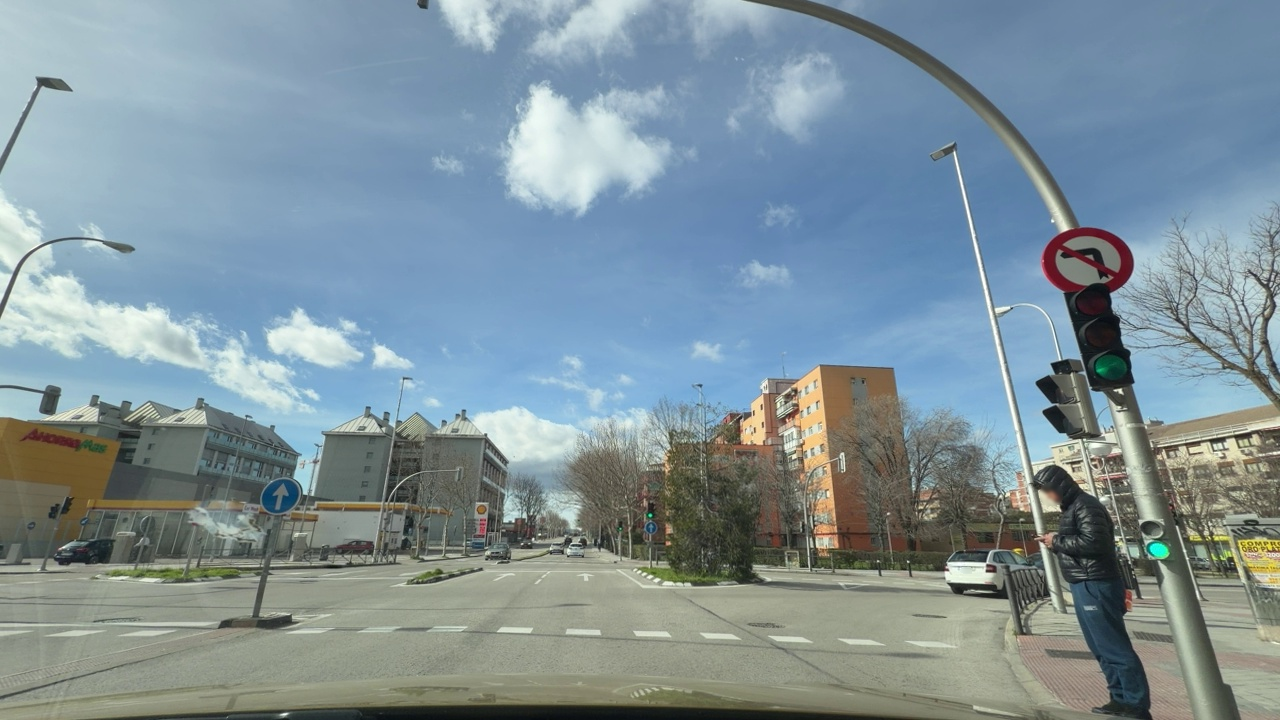
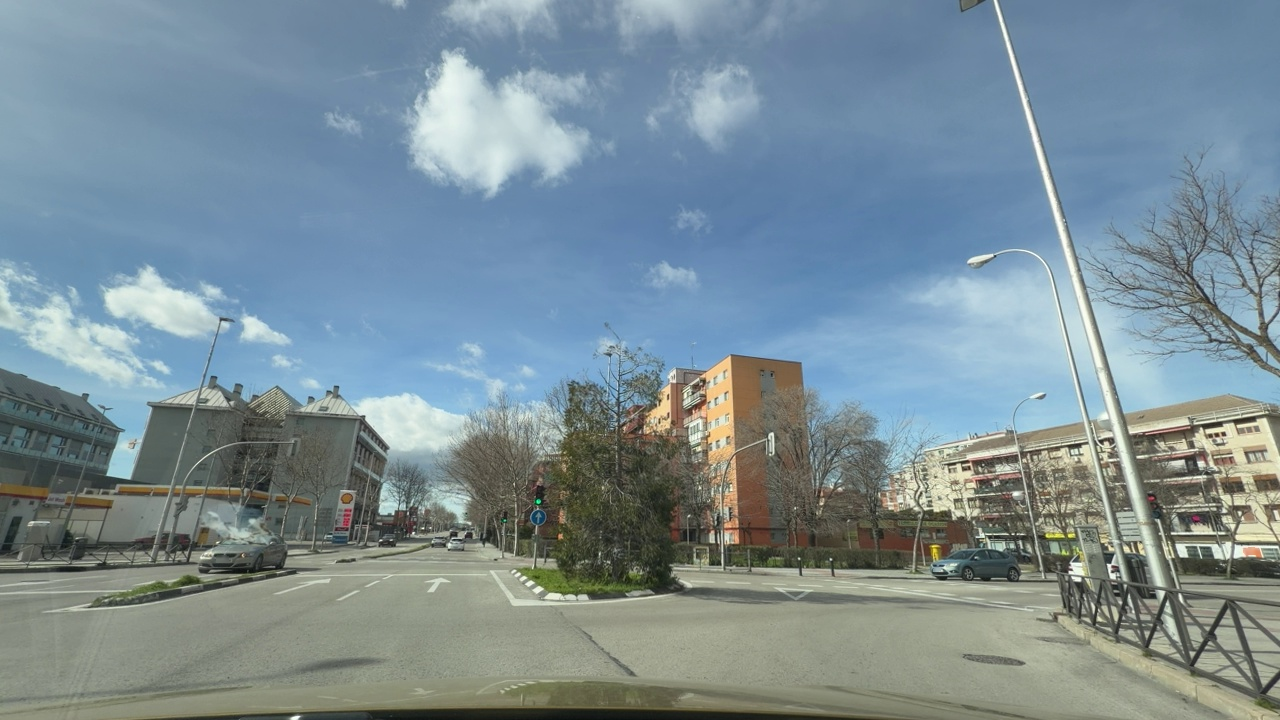
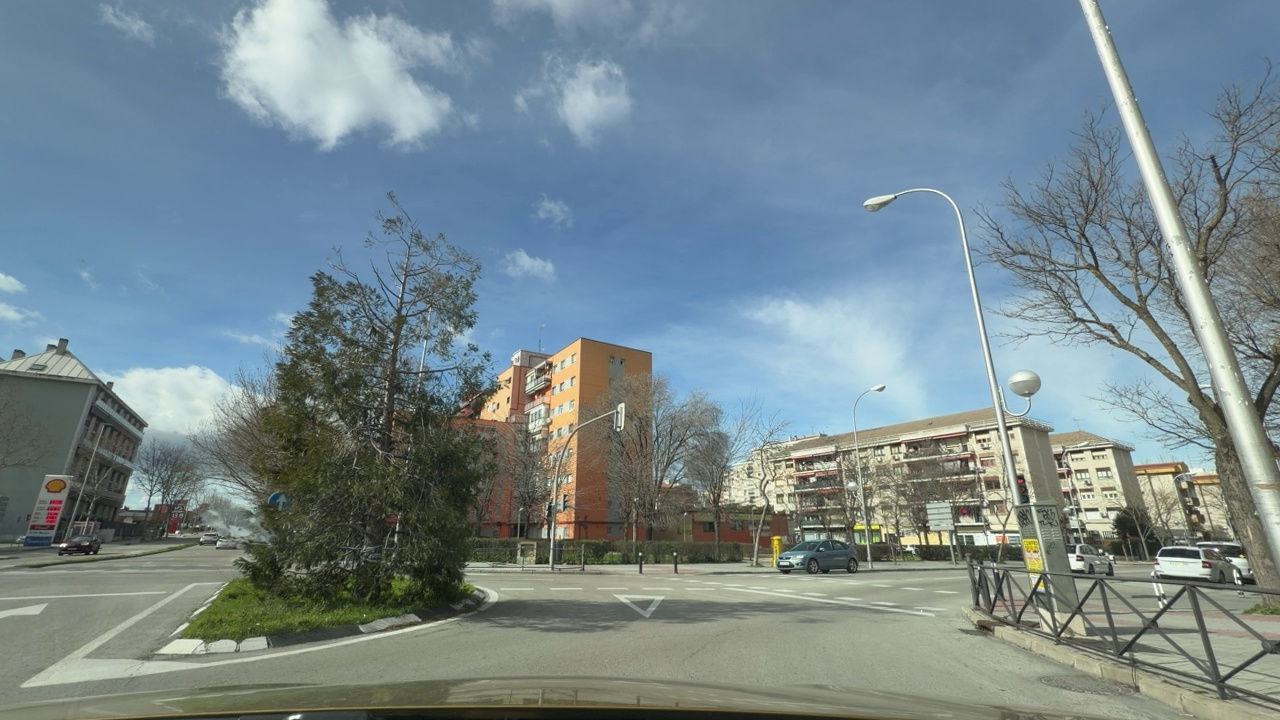
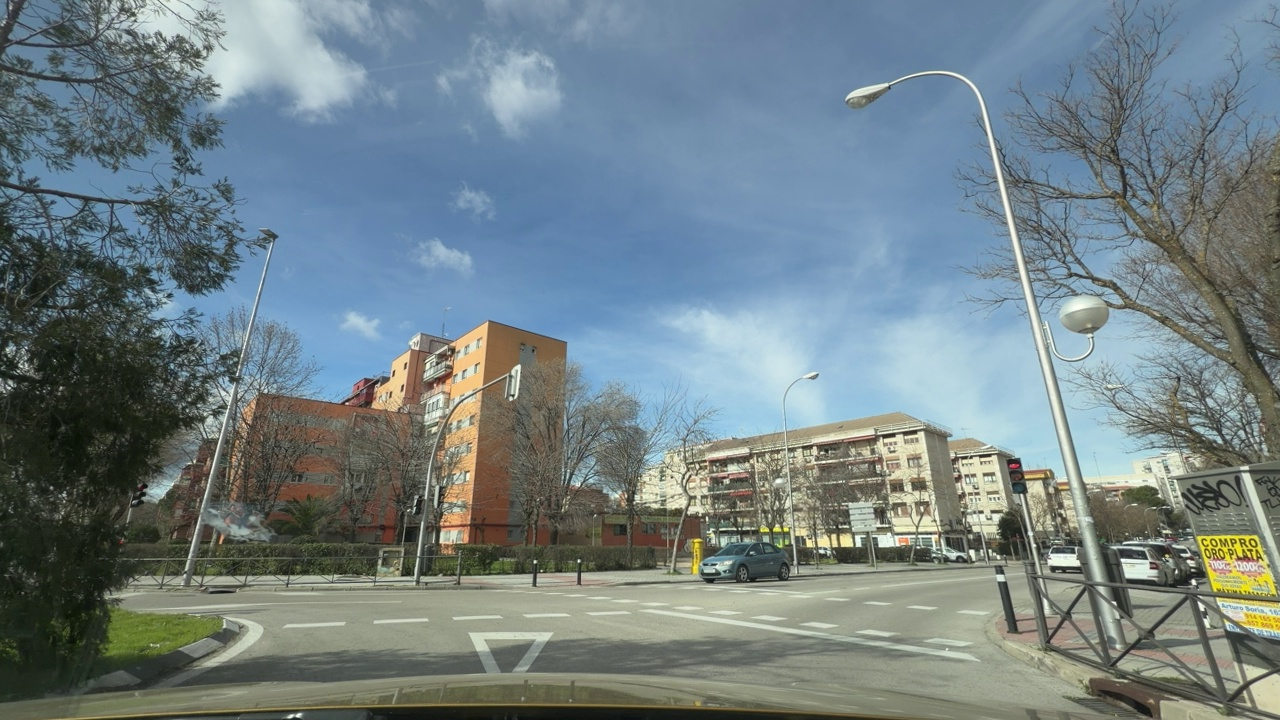
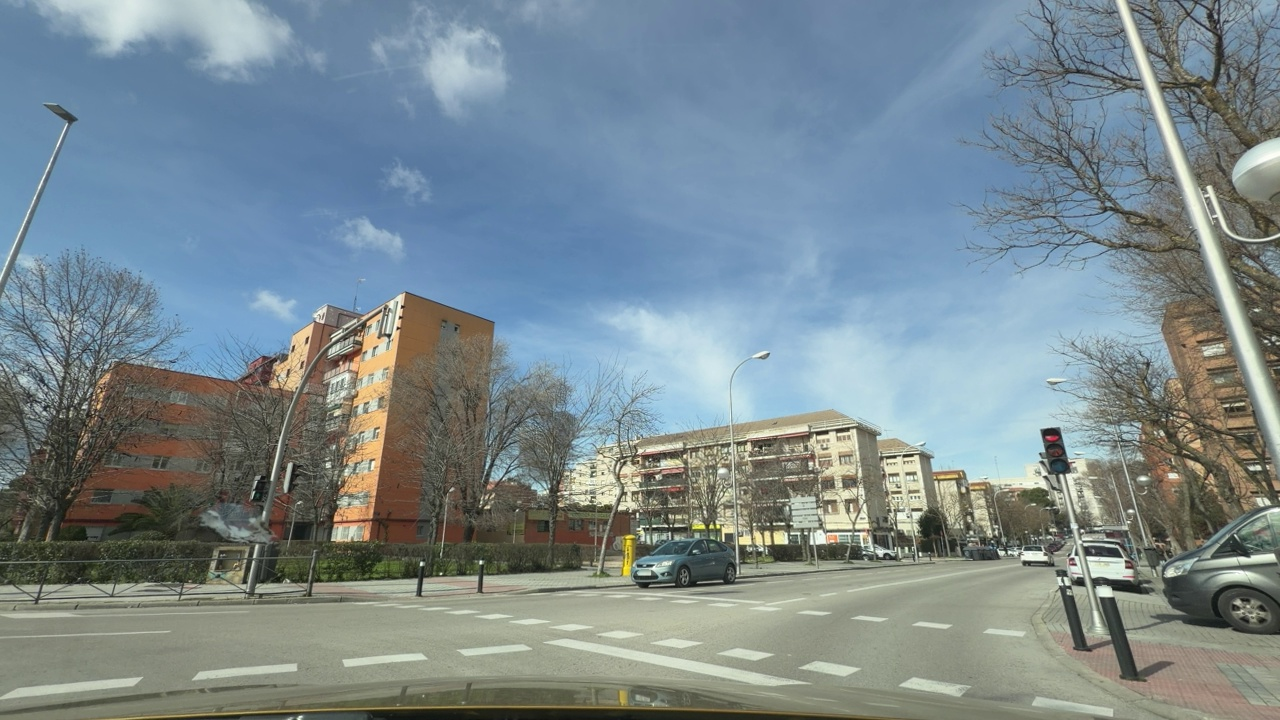
Situation: Pedestrian
Question: Is the ego vehicle traveling on a narrow street with sidewalks or bike lanes directly adjacent to the roadway?
Answer: No
Reasoning: The roadway presents a sidewalk on its right side but is not a narrow street.

Situation: Pedestrian
Question: Are pedestrians or cyclists moving alongside the ego vehicle on the right side?
Answer: No
Reasoning: There is a pedestrian seen on the right side of the ego vehicle but it is not moving currently.

Situation: Pedestrian
Question: Could a pedestrian's current path intersect with the trajectory of the ego vehicle?
Answer: Yes
Reasoning: Even though the pedestrian seen in the images is not moving, it is facing the road so its potential path would intersect with the ego vehicle's trajectory.

Situation: Pedestrian
Question: Are pedestrians or cyclists moving alongside the ego vehicle on the left side?
Answer: No
Reasoning: There are no pedestrians or cyclists seen on the left side of the ego vehicle.